Question: I have a TextField ('IBOutlet NSTextField *commandInput;') to get an input as a command, and I have a Button to run the command by calling this method:
'''
- (IBAction) runShell: (id)sender;
{
// get the string from inputItem
NSString* item = [commandInput stringValue];
system([item UTF8String]);
NSLog(@"%s", [item UTF8String]);
}
'''

Can I remove the Button? I mean, can I run the runShell method when I hit enter the TextField?
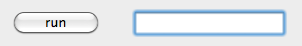
Answer: Yes. The <URL> says so explicitly:
> An 'NSTextField' object is a kind of 'NSControl' that displays text that the user can select or edit and that sends its action message to its target when the user presses the Return key while editing.